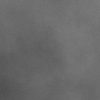
Atmospheric dust classification: dusty